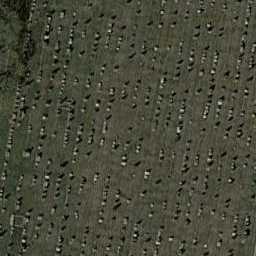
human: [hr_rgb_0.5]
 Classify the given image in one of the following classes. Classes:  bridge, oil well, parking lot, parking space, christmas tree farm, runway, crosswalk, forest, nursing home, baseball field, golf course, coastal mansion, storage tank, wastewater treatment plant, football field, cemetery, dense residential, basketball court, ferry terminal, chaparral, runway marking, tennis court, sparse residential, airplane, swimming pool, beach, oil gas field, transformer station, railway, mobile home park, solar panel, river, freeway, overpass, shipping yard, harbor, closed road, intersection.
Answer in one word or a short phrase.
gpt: cemetery